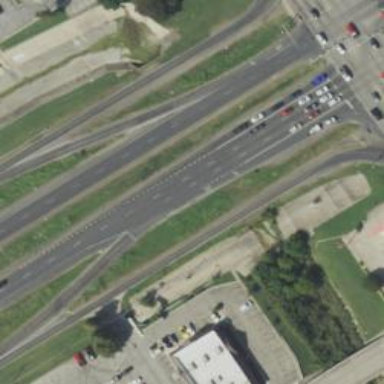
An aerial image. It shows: Primary highway.